Field crop: tomato
Growth stage: 2
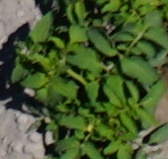
Species: tomato